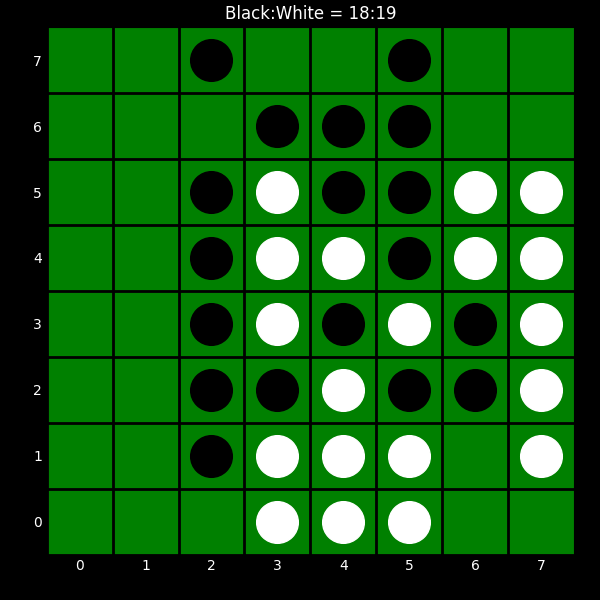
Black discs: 18
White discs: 19